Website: lowes
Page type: billing-address
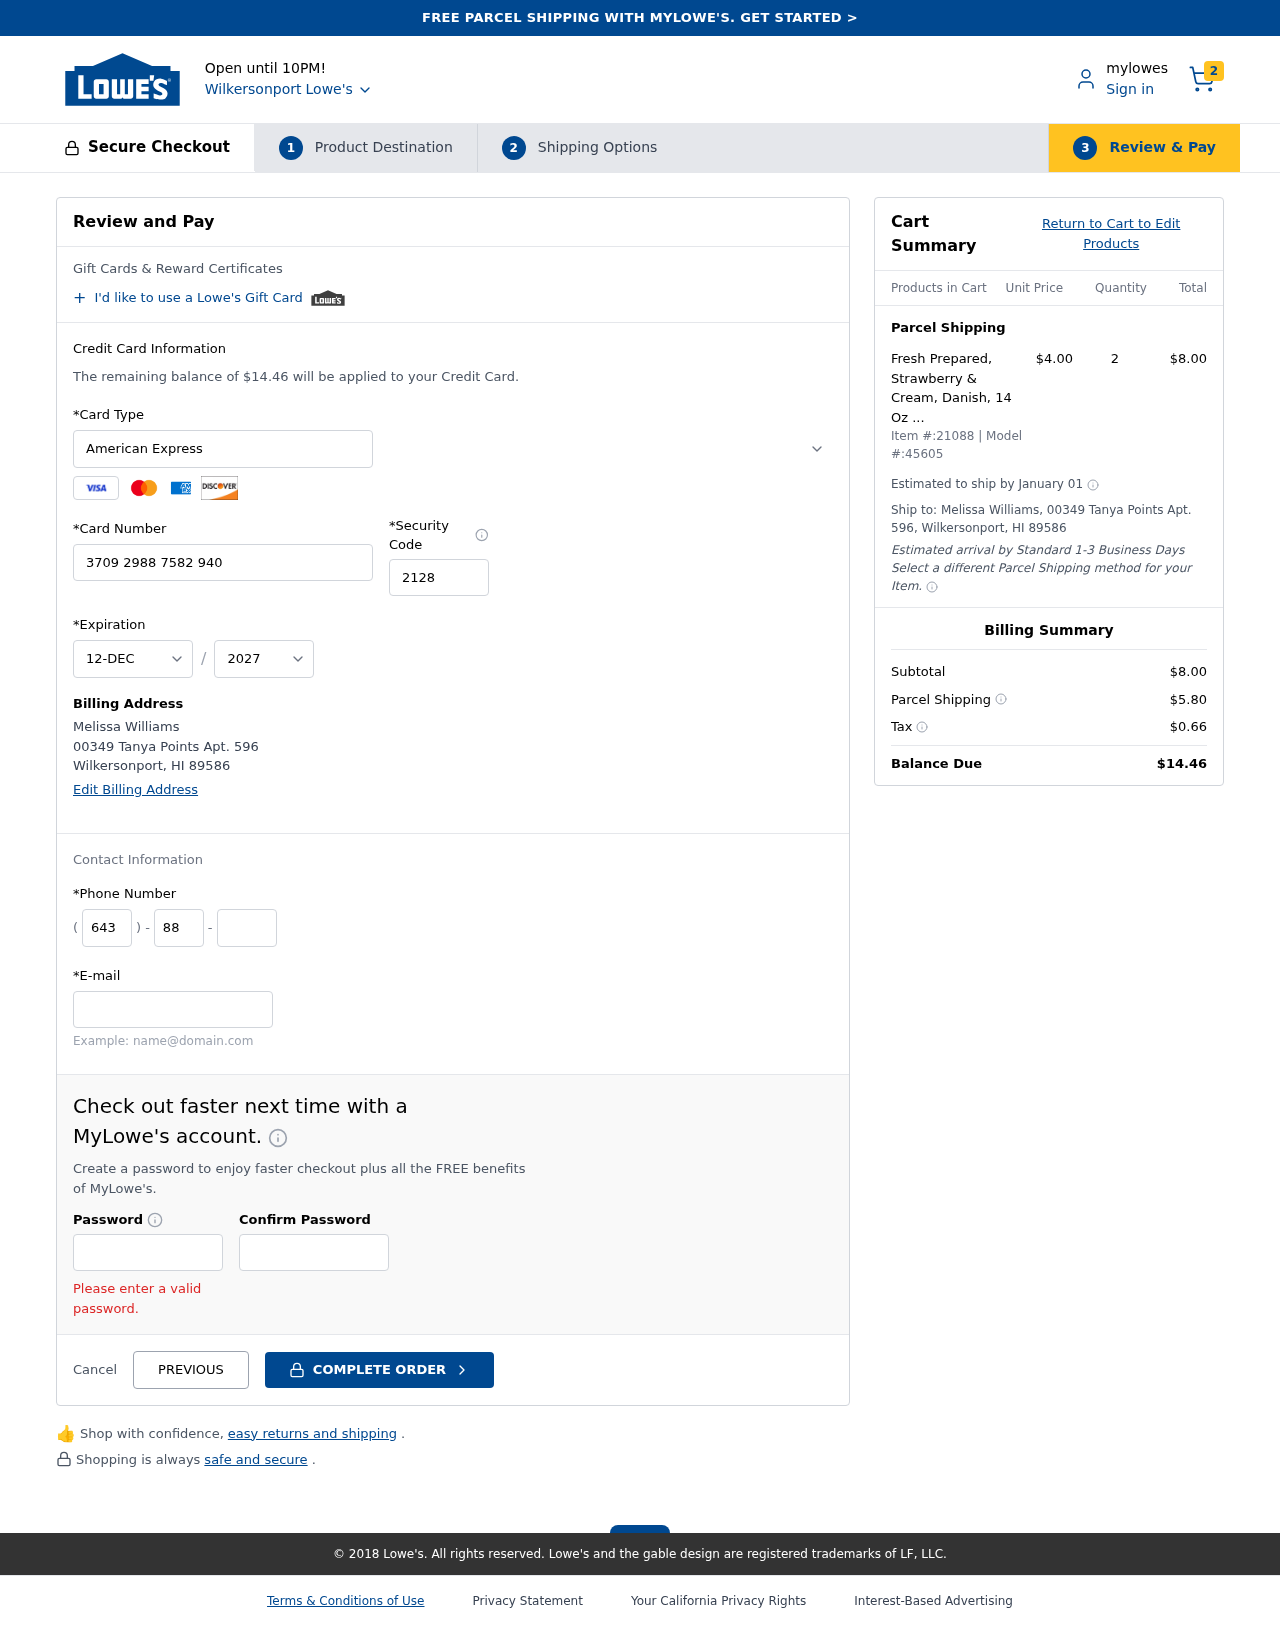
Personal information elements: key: PII_CARD_CVV
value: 2128
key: PII_CARD_EXPIRY_MONTH
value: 12
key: PII_CARD_EXPIRY_YEAR
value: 27
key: PII_CARD_NUMBER
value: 3709 2988 7582 940
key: PII_CARD_TYPE
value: American Express
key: PII_CITY
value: Wilkersonport
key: PII_CITY_STATE_ZIP
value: Wilkersonport, HI 89586
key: PII_EMAIL
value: mwilliams@yahoo.com
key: PII_FULLNAME
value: Melissa Williams
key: PII_PHONE_AREA
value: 643
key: PII_PHONE_PREFIX
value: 888
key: PII_PHONE_SUFFIX
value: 3957
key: PII_STREET
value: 00349 Tanya Points Apt. 596
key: PII_FULLNAME2
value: Melissa Williams
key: PII_STREET2
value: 00349 Tanya Points Apt. 596
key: PII_CITY_STATE_ZIP2
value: Wilkersonport, HI 89586
Product elements: key: PRODUCT1_NAME
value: Fresh Prepared, Strawberry & Cream, Danish, 14 Oz (4 Count)
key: PRODUCT1_PRICE
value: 4
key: PRODUCT1_QUANTITY
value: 2
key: PRODUCT_ITEM_NUMBER
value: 21088
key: PRODUCT_MODEL_NUMBER
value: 45605
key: PRODUCT1_LINE_TOTAL
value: $8.00
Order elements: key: ORDER_NUM_ITEMS
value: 2
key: ORDER_TOTAL
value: $14.46
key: ORDER_SHIPPING_DATE
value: January 01
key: ORDER_SUBTOTAL
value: $8.00
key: ORDER_SHIPPING_COST
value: $5.80
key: ORDER_TAX
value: $0.66